Question: I have some images, with one of them being able to submit a hidden form.
My problem is that I need all the images to display inline with each other. The image with the form submit refuses to do this.
The code, basically, is this:
'''
<img class="inline" src="image.png" />
<img class="inline" src="image2.png" />
<img class="inline" src="image3.png" />
<form action="/forms/important-form.php" method="POST">
<INPUT TYPE="hidden" NAME="infoForForm" VALUE="Information">
<INPUT TYPE="hidden" NAME="URL" VALUE="/employee-xyz76r3-headshot.png">
<INPUT TYPE="hidden" NAME="employeeTitle" VALUE="Salesperson" >
<input type="image" class="inline" src="email.png" alt="Submit Form" />
</form>
'''
CSS like this:
'''
.inline {
display: inline!important;
float: right;
}
'''
Definitely not working though. The image that functions to submit the hidden form (the email icon) refuses to stay inline.

Thank you for all of your help! Any ideas/solutions are appreciated.
P.S. Just try to ignore that Chief Marketing Officer is misspelled haha.
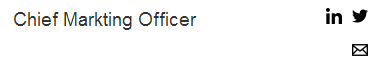
Answer: The issue here is that a 'form' element is a block element by default. To change this, making the images appear on the same line, only the following CSS rule is needed:
'''
form { display: inline }
'''
Well, you also need to change 'href' attributes in 'img' elements to 'src' attributes, but without this fix, the first three images do not display at all.
You don't need anything else, since 'img' elements are inline by default.
You don't need even that single CSS rule if you move the 'img' elements inside the 'form' element.